Question: I am building a JavaScript array, which has strings as keys.
The array should have an object at every entry. My object looks like this (a 'console.log' of my variable 'rIds'):

Now, the length of this object is 0, which makes it impossible to iterate it.
I want to iterate every key, so I can retrieve and access my list of ids ('rIds[key].productIds').
:
'''
var rIds = [];
var response = RR.data.JSON.placements;
console.log(response);
$(response).each(function (placementId) {
var placement_name = this.placement_name;
rIds[this.placement_name] = {
productIds: []
};
$(this.recs).each(function (recIndex) {
var pid = this.pid;
pid = getRandomId(<PHONE>, <PHONE>);
rIds[placement_name].productIds[recIndex] = pid;
});
});
var count = '<%=ViewBag.Get("RecommendationCount") %>';
console.log(rIds);
console.log(rIds.length);
$.each(rIds, function (index, val) {
console.log(val); // This should work as expected.
});
'''
I found the following snippet, which does not work in IE8. However, this does not really help be, even though 'Object.keys(rIds).length' results in the correct length.
'''
for (var index = 0; index < Object.keys(rIds).length; index++) {
console.log(rIds[index]);
}
'''
However, this code does not make my access the object.
-
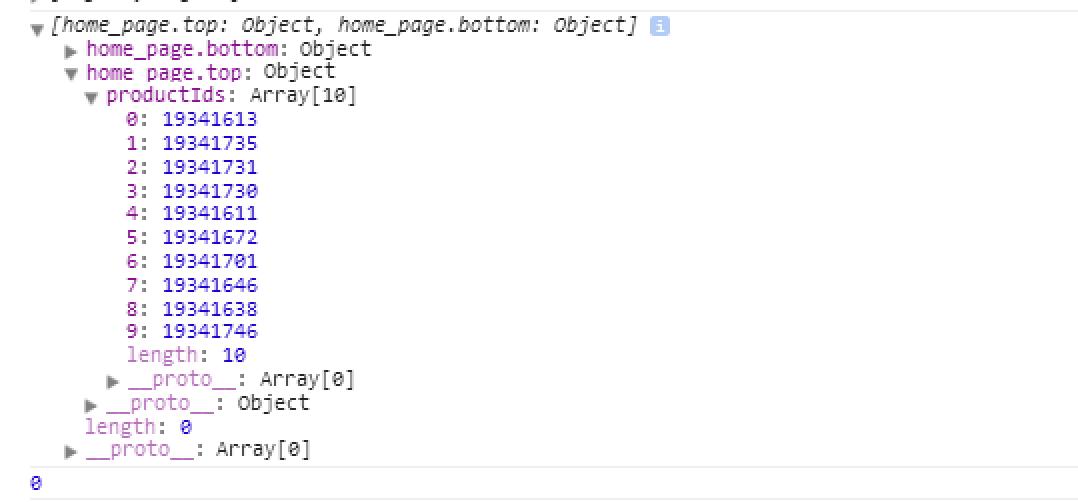
Answer: The 'Object.keys()' function returns an array containing the property names of the object.
'''
var keys = Object.keys(rIds);
for (var i = 0; i < keys.length; ++i) {
console.log(rids[keys[i]]); // object value
}
'''
Alternatively, you can use the '.forEach()' method:
'''
Object.keys(rIds).forEach(function(key) {
console.log(this[key]);
}, rIds);
'''
Finally there's the venerable 'for ... in' loop:
'''
for (var key in rIds) {
if (rIds.hasOwnProperty(key))
console.log(rIds[key]);
'''
To support versions of IE before IE9 you're kind-of stuck with 'for ... in', though you can find mostly-correct "polyfills" for <URL> at MDN.